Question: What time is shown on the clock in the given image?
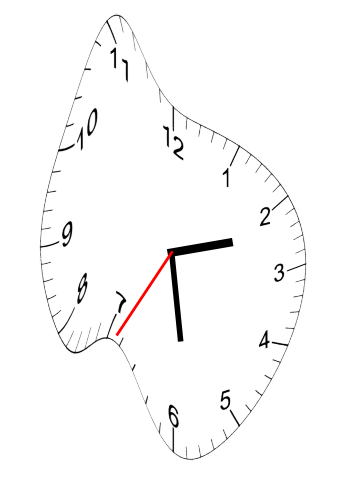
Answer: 02:28:35